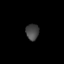
Tissue: lung
Cell type: Endothelial cells
Senescence score: 0.6746
Nuclear area (px): 210
Mean DAPI intensity: 67.829